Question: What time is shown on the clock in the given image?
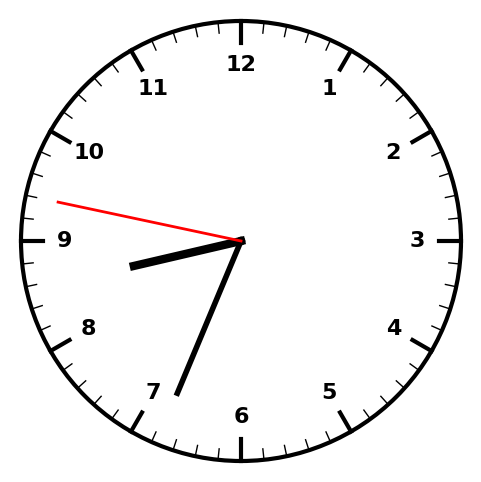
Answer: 08:33:47